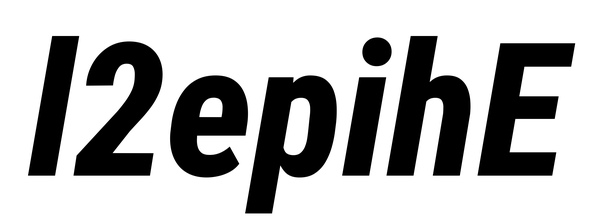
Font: Roboto-Italic_Condensed_ExtraBold_Italic